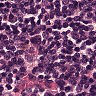
Metastatic tissue present: no